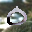
Label: 0